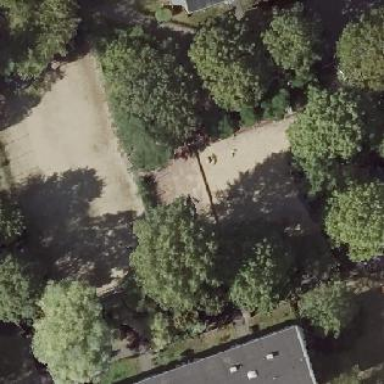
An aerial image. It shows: Playground area for leisure land.